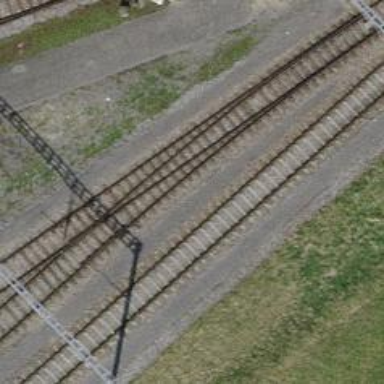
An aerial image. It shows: Single railway spur track.